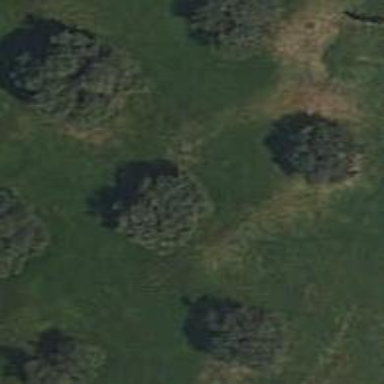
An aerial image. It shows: Evergreen broadleaved tree.